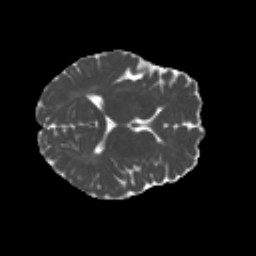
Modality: MD
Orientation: axial
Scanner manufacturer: siemens
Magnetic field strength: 3 T
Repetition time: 4.16 s
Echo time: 0.0806 s